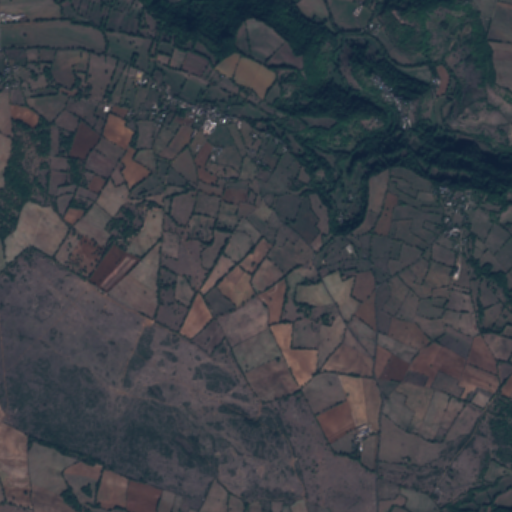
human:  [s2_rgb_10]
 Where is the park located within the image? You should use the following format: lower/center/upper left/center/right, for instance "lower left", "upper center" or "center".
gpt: The park is located in the upper right of the image.
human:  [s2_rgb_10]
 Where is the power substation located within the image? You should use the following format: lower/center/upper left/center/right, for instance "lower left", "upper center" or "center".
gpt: The power substation is located in the upper center of the image.
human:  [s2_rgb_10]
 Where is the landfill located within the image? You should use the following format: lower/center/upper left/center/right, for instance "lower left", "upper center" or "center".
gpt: There is no landfill in the image.